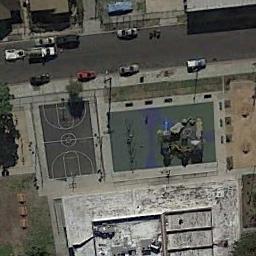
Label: basketball_court